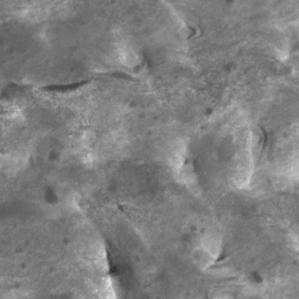
Label: non_frost